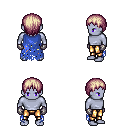
a pixel art fantasy rpg character, male body template, dark elf, purple skin, blue tattered cape, gold greaves, white blonde plain hairstyle, metal gloves, four views (front, back, left, right), 2x2 character sprite sheet, small pixel art, hard edges, no anti-aliasing